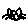
Label: cat